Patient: sex F, age 76
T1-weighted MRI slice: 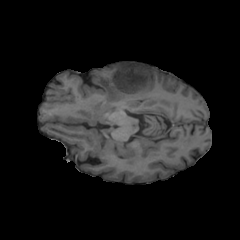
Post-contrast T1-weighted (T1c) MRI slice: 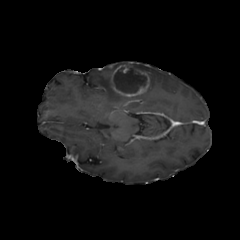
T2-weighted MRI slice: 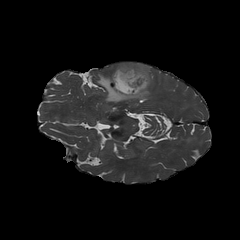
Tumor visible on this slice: yes
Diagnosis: Glioblastoma, IDH-wildtype
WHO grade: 4